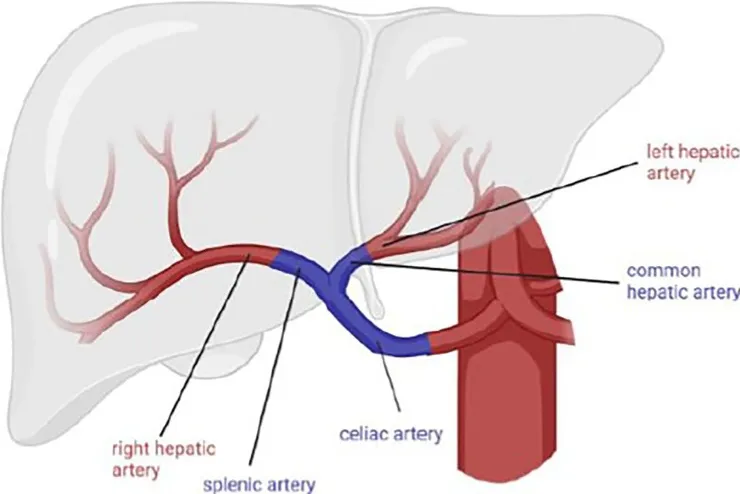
Arterial reconstruction as described in case 2.
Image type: radiology (ct)